Question:
I'm trying to call fxn function outside $(document).ready(), but I can't get it working. It returns ReferenceError: fxn is not defined.. anything I missed?
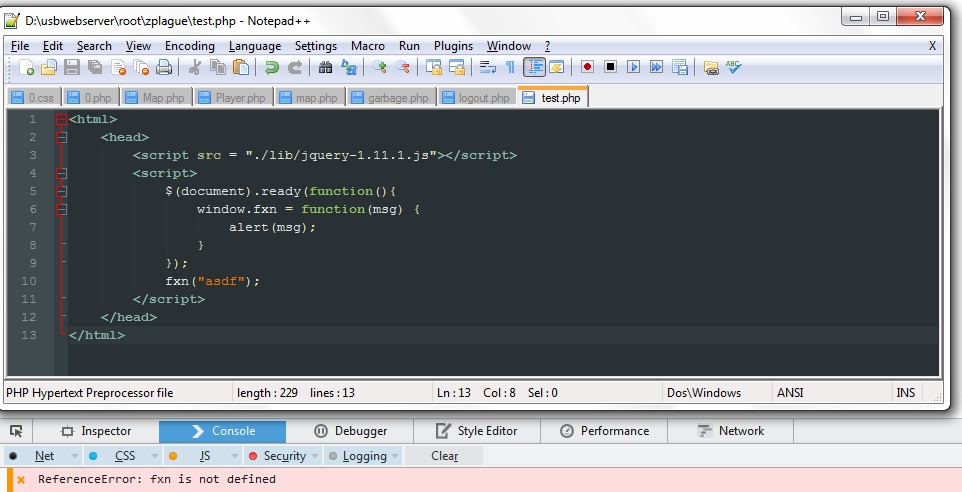
Answer: Because of the way jQuery works. This error is predictable.
What is happening, is the declaration of 'fxn' is waiting until the document is actually ready. Where the call to this method is not. So, by attempting this you are in essence trying to call a function that doesn't yet exist.
As per: <URL>
> A page can't be manipulated safely until the document is "ready."
jQuery detects this state of readiness for you. Code included inside
'$( document ).ready()' will only run once the page Document Object
Model (DOM) is ready for JavaScript code to execute. Code included
inside '$( window ).load(function() { ... })' will run once the entire
page (images or iframes), not just the DOM, is ready.